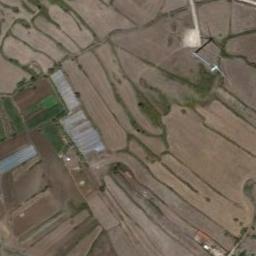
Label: terrace